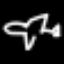
Label: airplane